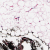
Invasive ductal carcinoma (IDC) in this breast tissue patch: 0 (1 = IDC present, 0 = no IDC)